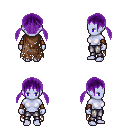
a pixel art fantasy rpg character, female body template, dark elf, purple skin, brown tattered cape, metal pants, purple twin-tailed hairstyle, cloth bracers, four views (front, back, left, right), 2x2 character sprite sheet, small pixel art, hard edges, no anti-aliasing